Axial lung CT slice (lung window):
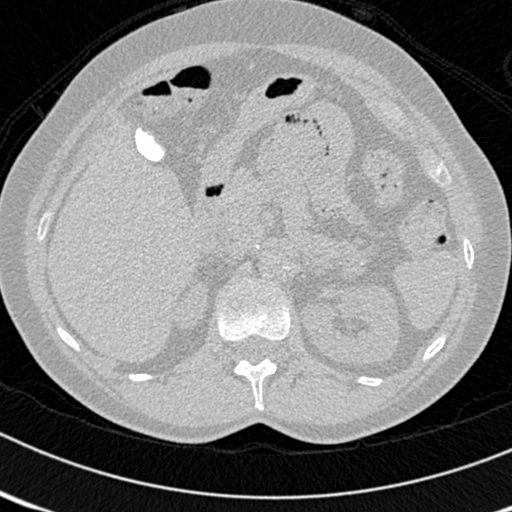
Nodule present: no